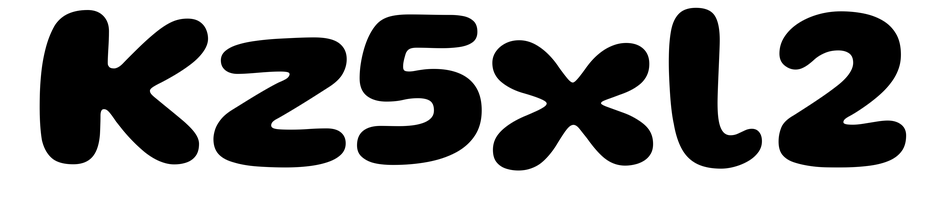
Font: Gluten_Bold